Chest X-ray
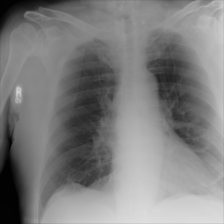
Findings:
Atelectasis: negative
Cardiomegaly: negative
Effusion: negative
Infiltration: negative
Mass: negative
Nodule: negative
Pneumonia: negative
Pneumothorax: negative
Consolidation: negative
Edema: negative
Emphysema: negative
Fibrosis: negative
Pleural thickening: negative
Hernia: negative